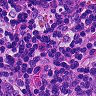
Metastatic tissue present: no